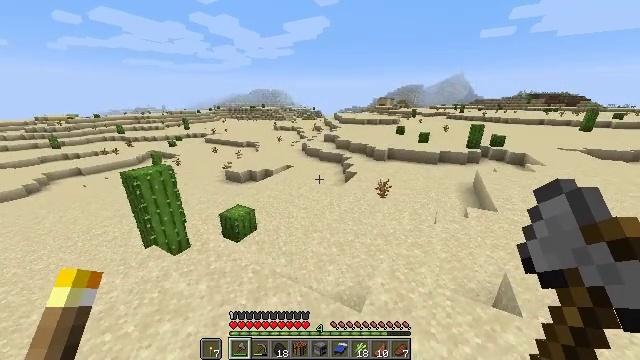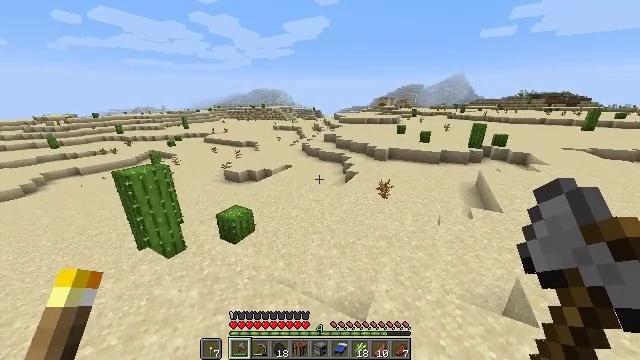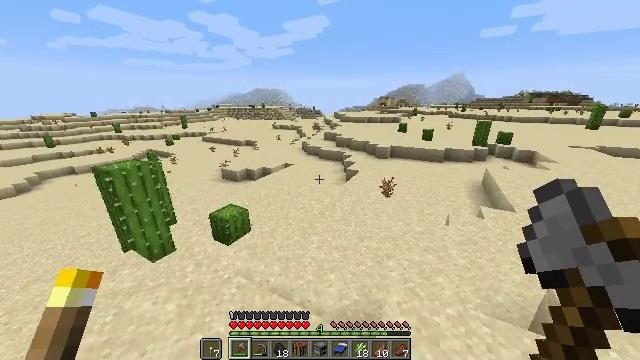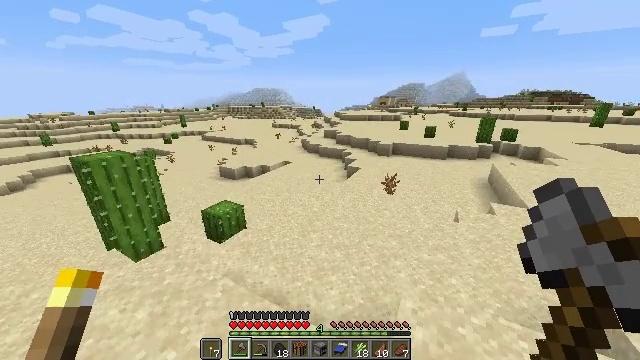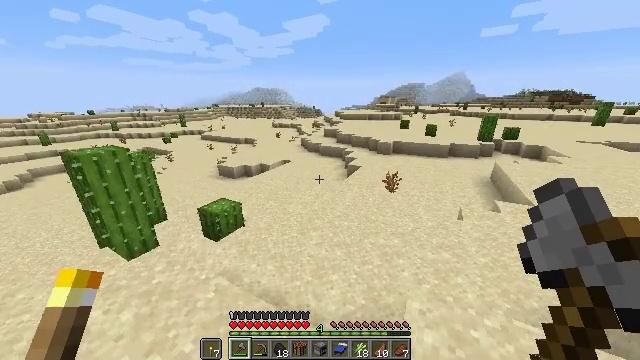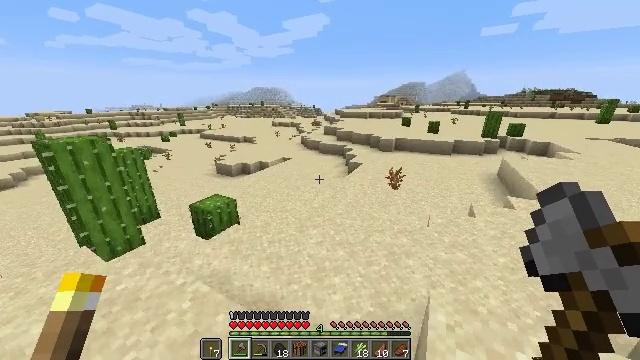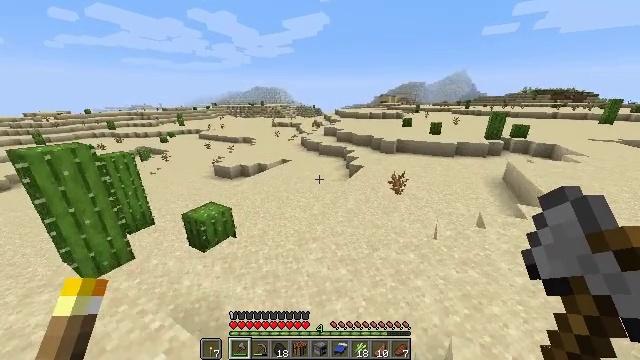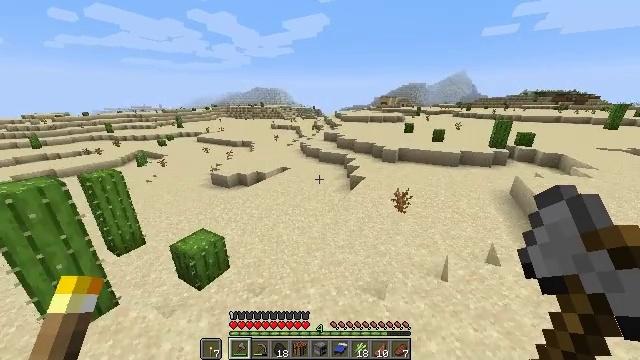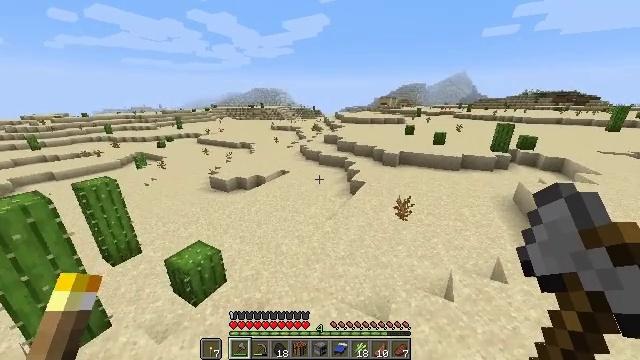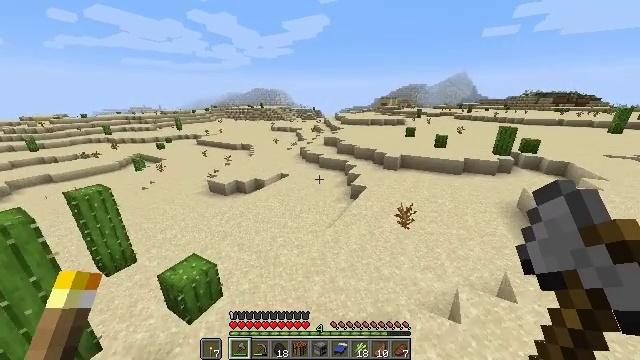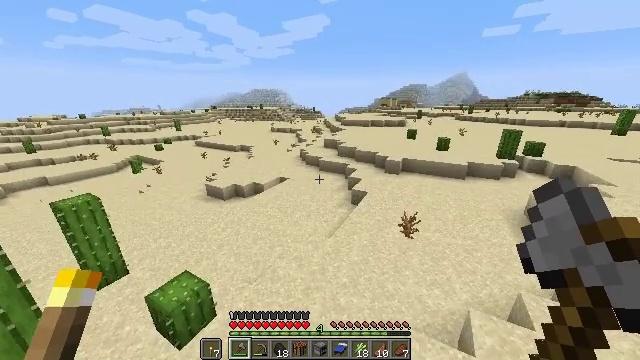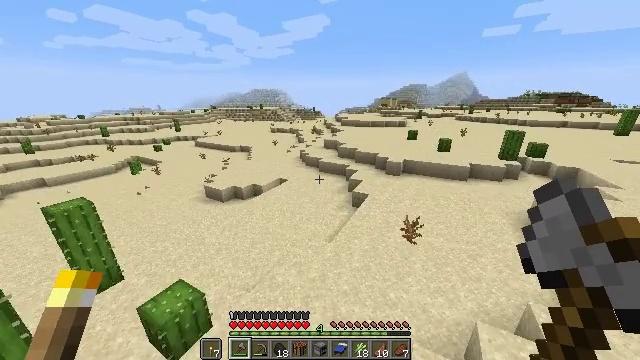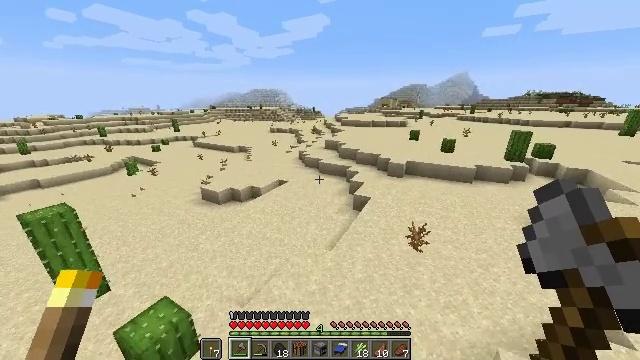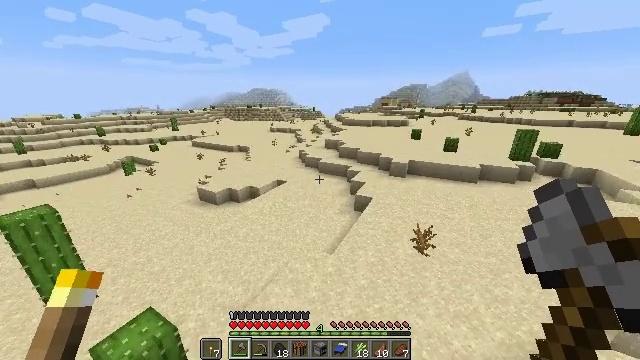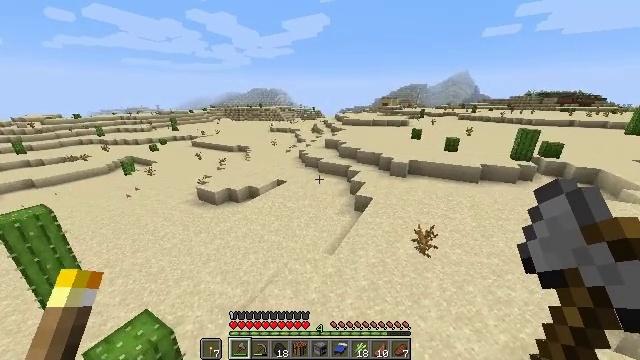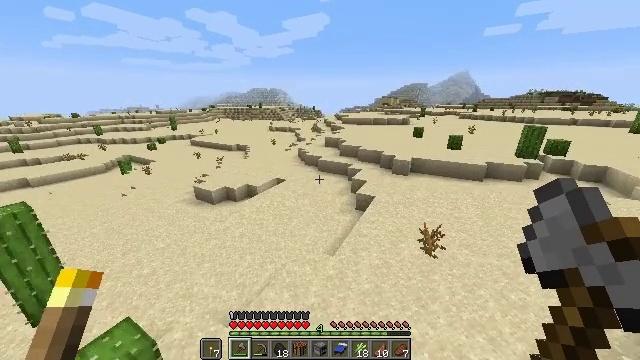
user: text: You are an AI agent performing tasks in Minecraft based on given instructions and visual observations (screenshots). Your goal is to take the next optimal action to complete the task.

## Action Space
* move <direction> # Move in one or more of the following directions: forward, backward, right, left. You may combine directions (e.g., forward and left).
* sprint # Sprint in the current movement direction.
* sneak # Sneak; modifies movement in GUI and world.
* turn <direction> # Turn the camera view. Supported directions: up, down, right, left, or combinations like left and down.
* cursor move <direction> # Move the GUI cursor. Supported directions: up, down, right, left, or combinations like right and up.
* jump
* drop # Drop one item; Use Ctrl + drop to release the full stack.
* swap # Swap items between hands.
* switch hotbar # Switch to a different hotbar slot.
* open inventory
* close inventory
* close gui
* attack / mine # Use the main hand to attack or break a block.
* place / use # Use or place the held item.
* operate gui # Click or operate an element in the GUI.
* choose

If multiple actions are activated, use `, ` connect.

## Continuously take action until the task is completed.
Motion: motion action
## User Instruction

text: Extract blue terracotta from the ground or building.
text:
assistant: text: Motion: move forward, sprint, jump
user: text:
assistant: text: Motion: move forward, sprint, jump
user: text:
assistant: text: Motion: move forward, sprint, jump
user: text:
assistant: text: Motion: move forward, sprint, jump
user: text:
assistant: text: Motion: move forward, sprint, jump
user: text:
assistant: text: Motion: move forward, sprint, jump
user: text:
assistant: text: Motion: move forward, sprint, jump
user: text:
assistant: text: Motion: move forward, sprint, jump
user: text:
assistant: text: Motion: move forward, sprint, jump
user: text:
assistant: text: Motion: move forward, sprint, jump
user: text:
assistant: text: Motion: move forward, sprint, jump
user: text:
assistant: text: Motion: move forward, jump
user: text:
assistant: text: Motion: move forward, sprint, jump
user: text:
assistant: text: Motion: move forward, sprint, jump
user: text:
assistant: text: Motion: move forward, sprint, jump
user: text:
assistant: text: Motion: move forward, sprint, jump
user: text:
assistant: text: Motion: move forward, sprint, jump
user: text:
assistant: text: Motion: move forward, sprint, jump
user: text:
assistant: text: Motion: move forward, sprint, jump
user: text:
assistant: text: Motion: move forward, sprint, turn right, jump
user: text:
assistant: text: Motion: move forward, sprint, turn right, jump
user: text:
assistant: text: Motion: move forward, sprint, turn right, jump
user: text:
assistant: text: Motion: move forward, sprint, jump
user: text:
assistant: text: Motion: move forward, sprint, jump
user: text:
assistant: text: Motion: move forward, sprint, jump
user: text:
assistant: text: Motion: move forward, sprint, jump
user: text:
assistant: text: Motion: move forward, sprint, jump
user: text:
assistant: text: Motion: move forward, sprint, jump
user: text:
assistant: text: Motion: move forward, sprint, jump
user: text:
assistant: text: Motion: move forward, sprint, jump